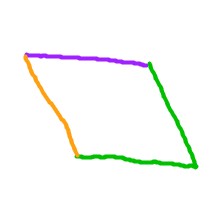
Shape: parallelogram